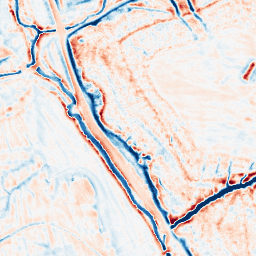
Category: edge_preserving
Decomposition family: bilateral
Decomposition parameters: d: 15
sigma_color: 50
sigma_space: 100
Upsampling method: regularized
Upsampling parameters: scale: 2
lambda_reg: 0.001
Upsampling scale: 2